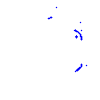
Particle: electron